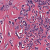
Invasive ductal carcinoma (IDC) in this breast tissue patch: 1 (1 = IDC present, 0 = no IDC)